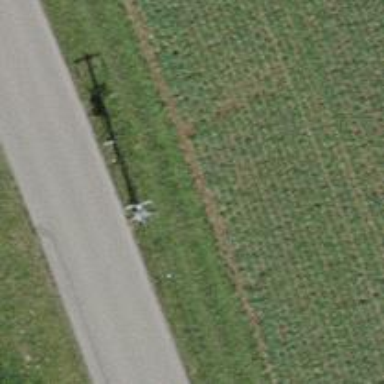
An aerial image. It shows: Power pole.